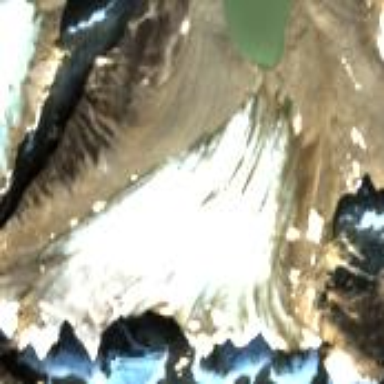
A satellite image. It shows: Stunning view of glacier.